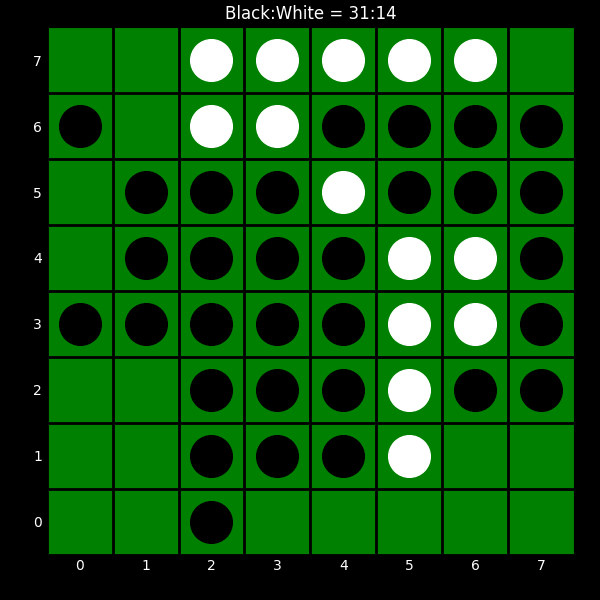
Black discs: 31
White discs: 14